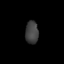
Tissue: lung
Cell type: Smooth muscle cells
Senescence score: 0.691
Nuclear area (px): 290
Mean DAPI intensity: 64.928